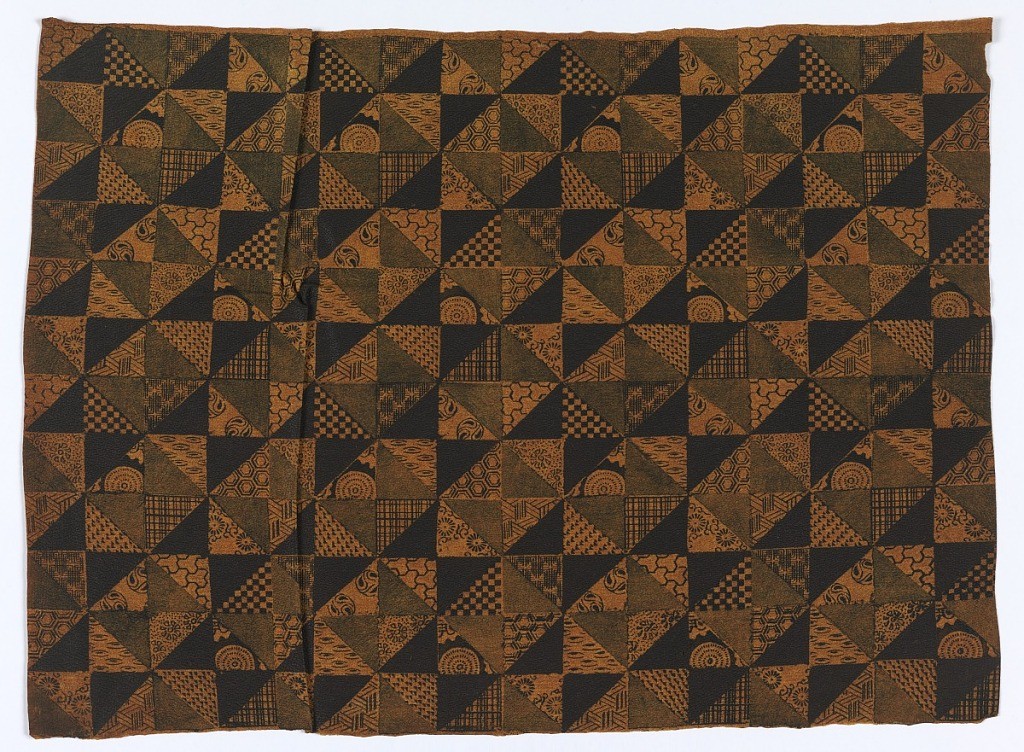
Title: Imitation leather
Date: ca. 1885
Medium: Fiber composition impregnated with tung oil, embossed and painted
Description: Repeating design made up of adjoining small triangles, some filled in with solid color, the others ornamented with small geometrical figures and flower designs. Dark brown and gray on yellowish ground.